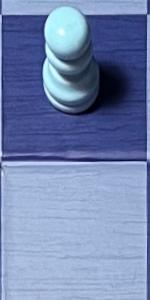
Label: Empty